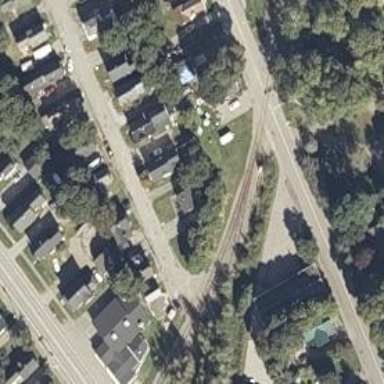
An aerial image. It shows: Junction on the railway.